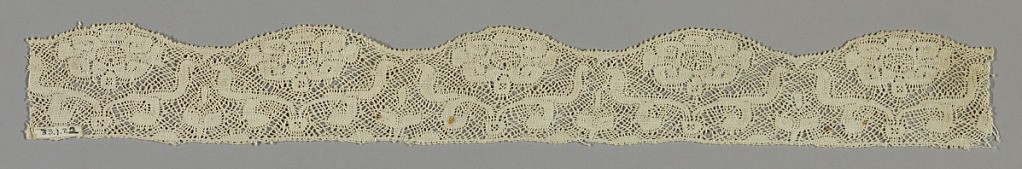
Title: Fragment
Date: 18th century
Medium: linen Technique: bobbin lace (Valenciennes ground)
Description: Angular bands and disks in groups of three.